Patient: sex F, age 31
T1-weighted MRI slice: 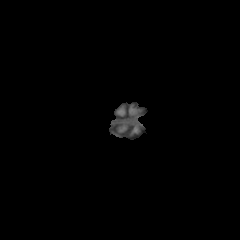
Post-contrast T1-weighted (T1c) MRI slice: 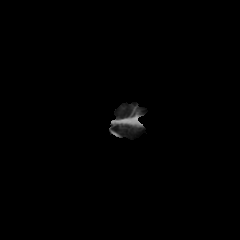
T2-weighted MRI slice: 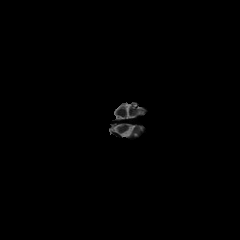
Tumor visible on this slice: no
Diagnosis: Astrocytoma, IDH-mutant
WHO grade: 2